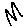
Label: zigzag